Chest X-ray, PA view. Patient: 37 years old, sex F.
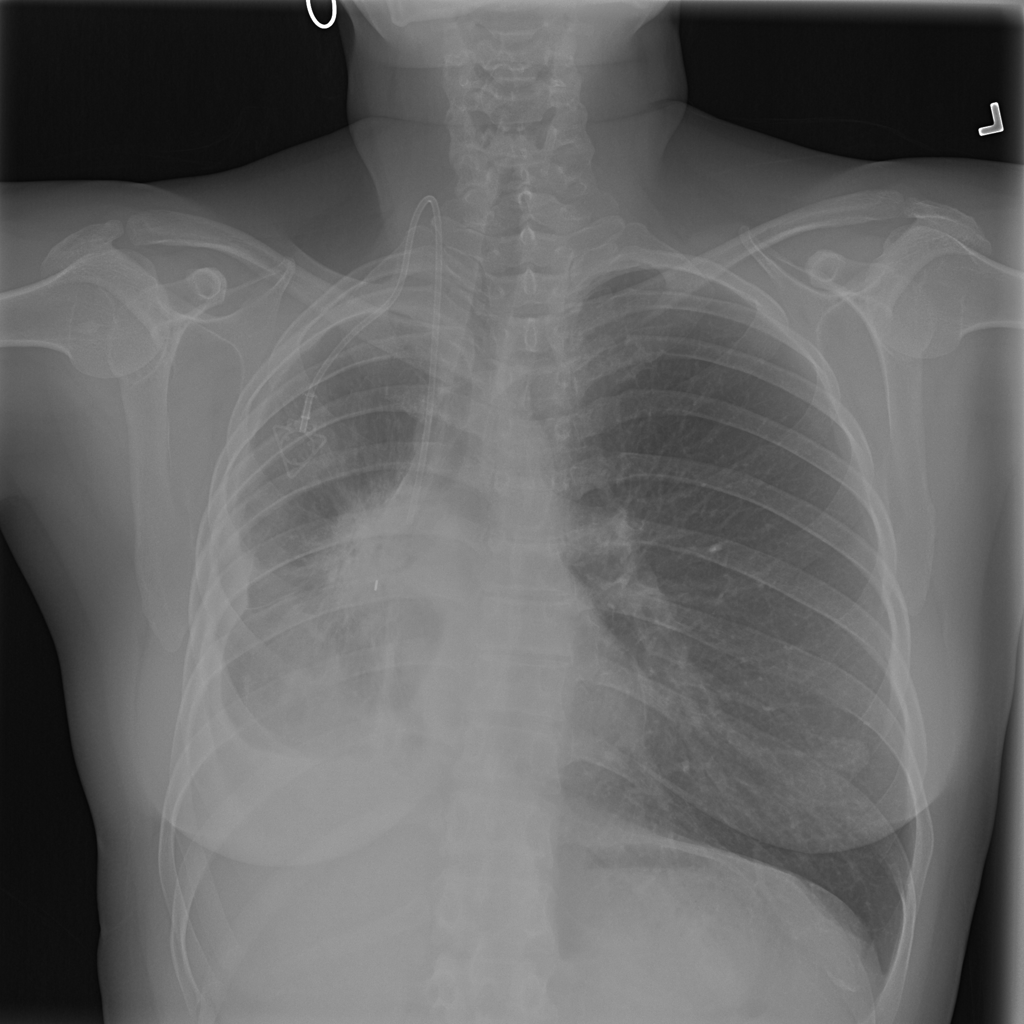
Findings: Pleural_Thickening